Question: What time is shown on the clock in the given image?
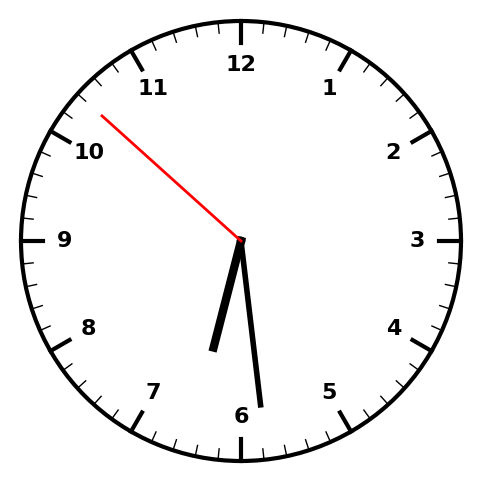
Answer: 06:28:52